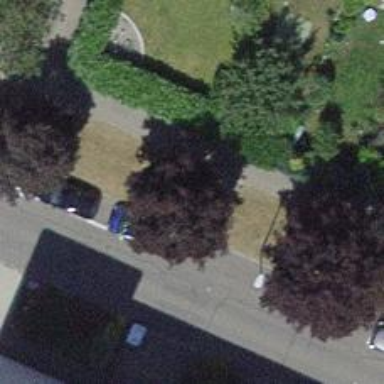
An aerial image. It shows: Tree-lined avenue.